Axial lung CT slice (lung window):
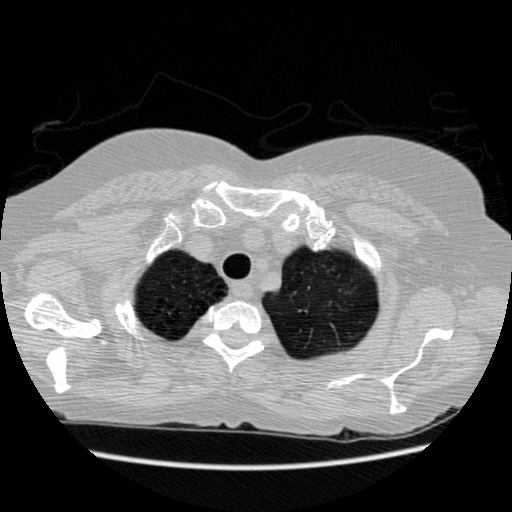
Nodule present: no